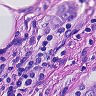
Metastatic tissue present: yes